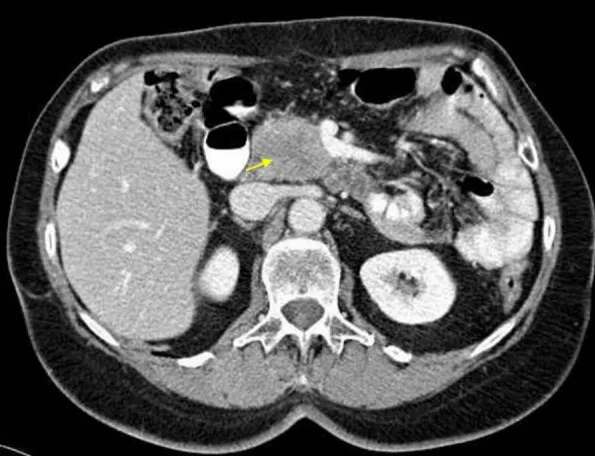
Computed tomography of the abdomen four years after Billroth II resection for gastric cancer, revealing an inhomogenous mass in the pancreatic head, 4 cm in diameter. (Picture courtesy the Division of Radiology, German Cancer Research Center, provided by PD Dr. med. S. Delorme).
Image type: radiology (ct)